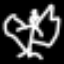
Label: angel